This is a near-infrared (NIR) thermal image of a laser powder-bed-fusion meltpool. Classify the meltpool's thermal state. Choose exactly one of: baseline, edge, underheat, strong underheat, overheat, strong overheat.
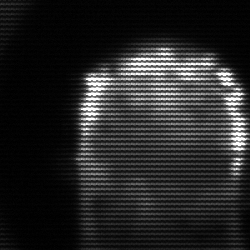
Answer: baseline